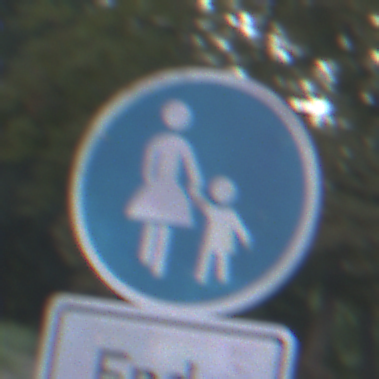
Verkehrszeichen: Gehweg
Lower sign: HinweisDurchVerbaleAngabe2
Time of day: SunriseSunset
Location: Outdoor (Urban)
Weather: Clear
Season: NotSpecified
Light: Natural